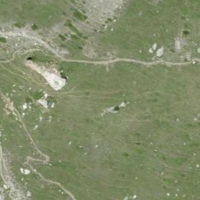
EUNIS habitat code: 26
Species observed at this site:
Silene acaulis
Leontopodium nivale